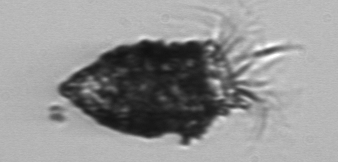
Label: Tintinnopsis